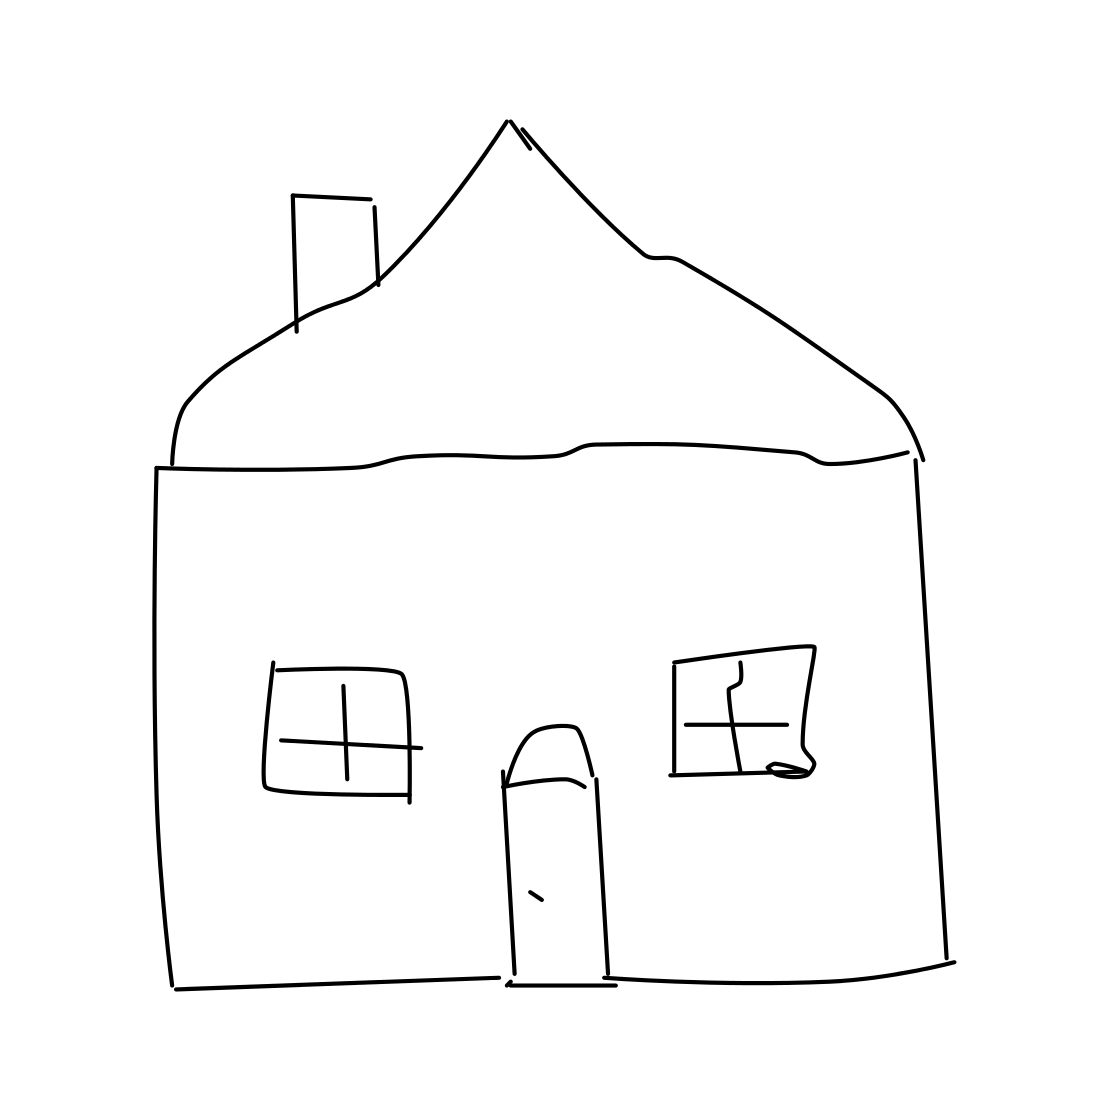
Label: house